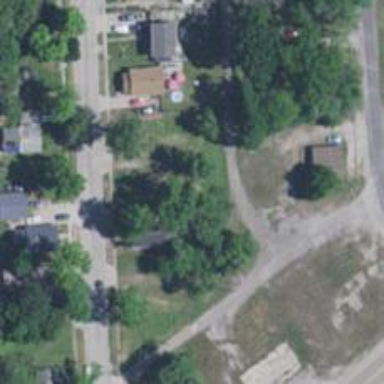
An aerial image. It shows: Alley classified as service road.